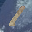
Label: 1